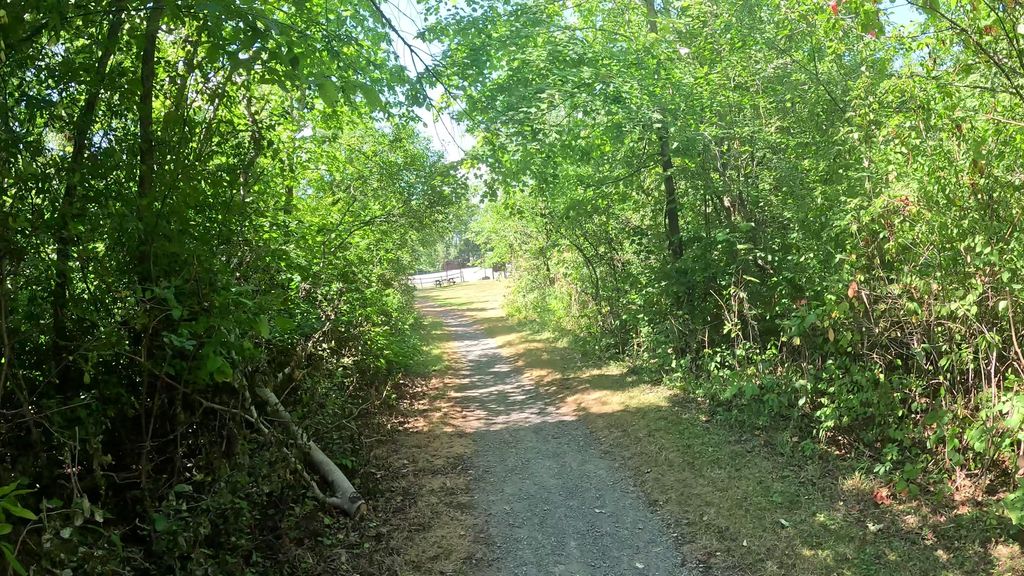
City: ottawa-gatineau